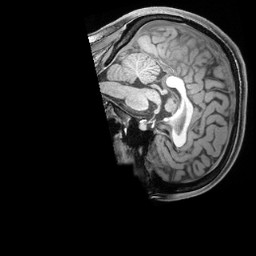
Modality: T1w
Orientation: sagittal
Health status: healthy
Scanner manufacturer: siemens
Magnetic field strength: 3 T
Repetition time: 2.4 s
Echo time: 0.00201 s